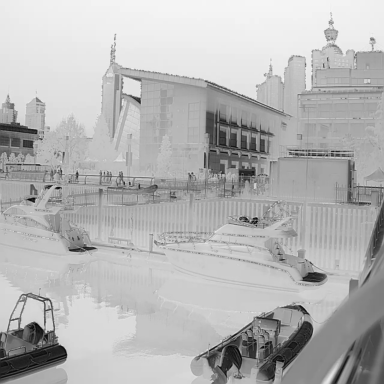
There are four canoes in the infrared image.